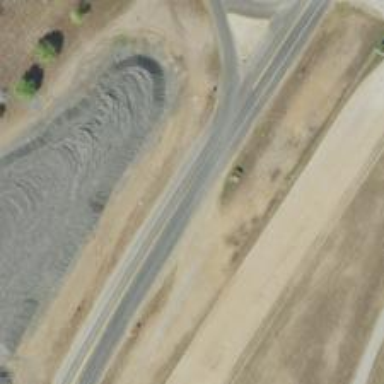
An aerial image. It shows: Secondary road with frontage road.